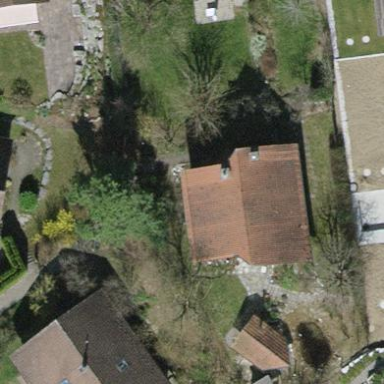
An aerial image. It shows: Detached building with tiled roof.